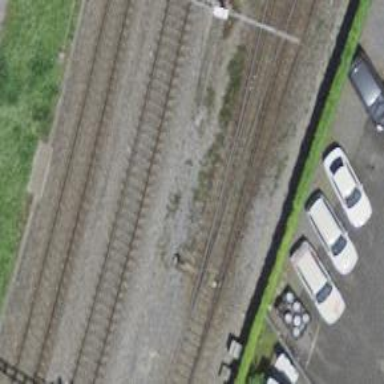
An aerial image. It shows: Railway switch.